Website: home-depot
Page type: account-selection
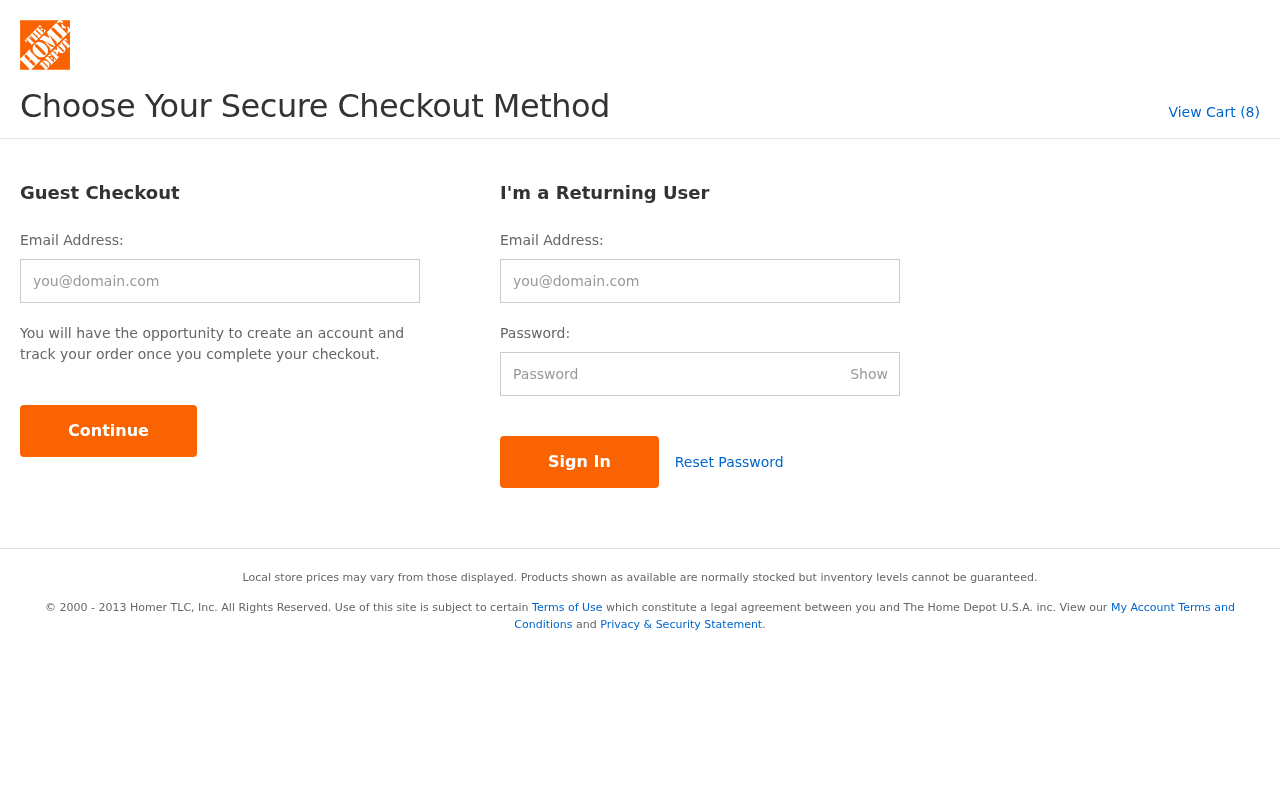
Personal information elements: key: PII_LOGIN_USERNAME
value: nathaniel.smith
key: PII_LOGIN_USERNAME2
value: nathaniel.smith
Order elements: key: ORDER_NUM_ITEMS
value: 8